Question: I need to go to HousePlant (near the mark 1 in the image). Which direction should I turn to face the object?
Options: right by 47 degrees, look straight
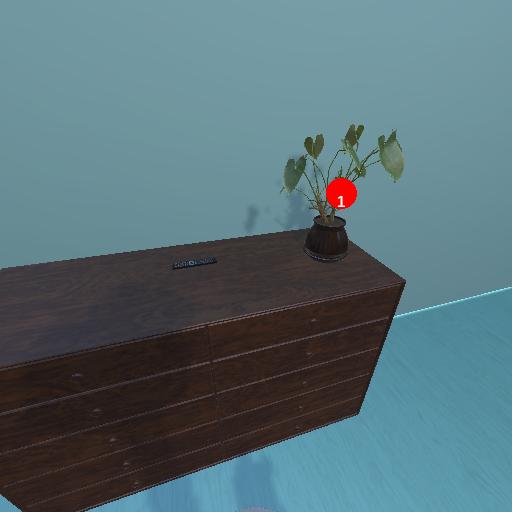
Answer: right by 47 degrees